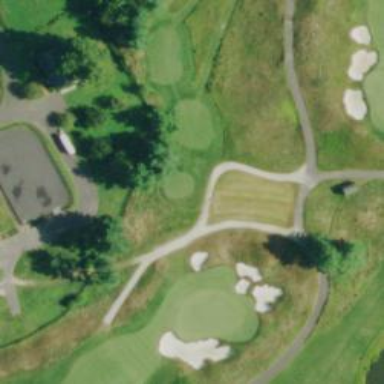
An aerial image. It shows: Service road used as golf cart path.